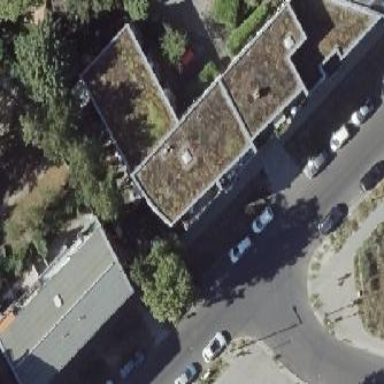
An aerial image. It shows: View of apartment building.